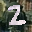
Label: 2